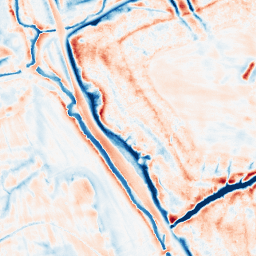
Category: edge_preserving
Decomposition family: bilateral
Decomposition parameters: d: 21
sigma_color: 150
sigma_space: 50
Upsampling method: sinc_blackman
Upsampling parameters: scale: 4
kernel_size: 16
Upsampling scale: 4